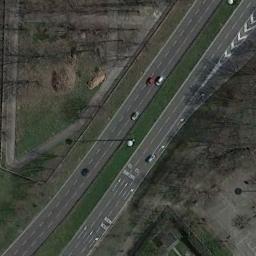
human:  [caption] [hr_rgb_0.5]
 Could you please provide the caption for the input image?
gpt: There are large green lawns and withered trees around the freeway, And there are several cars on the freeway .

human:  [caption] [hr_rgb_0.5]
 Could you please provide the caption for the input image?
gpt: A straight freeway goes through the lawn with some trees .

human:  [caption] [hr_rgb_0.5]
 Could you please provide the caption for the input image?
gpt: There are many cars on the straight highway .

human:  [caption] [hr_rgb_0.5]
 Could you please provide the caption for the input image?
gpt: The freeway goes through the grass with some trees .

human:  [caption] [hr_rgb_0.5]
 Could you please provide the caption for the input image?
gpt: There are lawns and some withered trees beside the freeway .